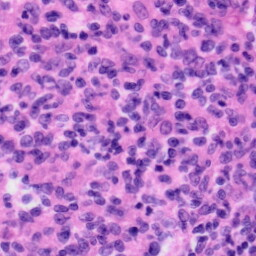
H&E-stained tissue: Tonsil